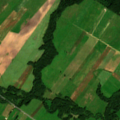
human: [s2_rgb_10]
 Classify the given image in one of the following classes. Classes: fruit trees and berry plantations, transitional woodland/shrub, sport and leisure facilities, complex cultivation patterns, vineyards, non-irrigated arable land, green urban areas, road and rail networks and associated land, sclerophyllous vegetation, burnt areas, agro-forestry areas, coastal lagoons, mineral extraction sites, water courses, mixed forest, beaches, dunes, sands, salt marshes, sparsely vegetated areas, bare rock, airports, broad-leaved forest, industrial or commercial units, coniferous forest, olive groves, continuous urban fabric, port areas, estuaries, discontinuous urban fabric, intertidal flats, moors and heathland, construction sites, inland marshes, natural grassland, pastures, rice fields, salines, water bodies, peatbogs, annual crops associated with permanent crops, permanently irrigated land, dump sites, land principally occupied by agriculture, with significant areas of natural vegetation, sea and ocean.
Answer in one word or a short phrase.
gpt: non-irrigated arable land, complex cultivation patterns, broad-leaved forest, mixed forest